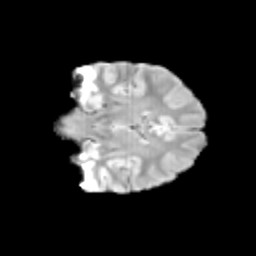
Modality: T2w
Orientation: coronal
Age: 12
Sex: male
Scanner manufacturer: siemens
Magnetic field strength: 3 T
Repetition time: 3.8 s
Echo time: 0.07 s